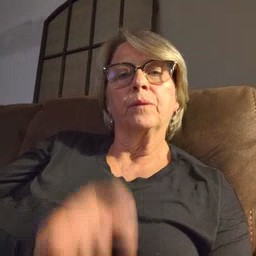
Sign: ear